Current action and preconditions to check: trajectory_clear

Your task: For each precondition in the list above, predict whether it will hold at this action.

Consider the current scene as observed from the mobile robot's camera, and analyze the predicted future states of all dynamic agents (e.g., people, animals, vehicles, or any moving entities) within the NEXT SECOND.

IMPORTANT: Only answer "very likely" if you are absolutely certain—based on strong, clear evidence—that a dynamic agent will violate the precondition in the predicted future state. Do NOT answer "very likely" for unlikely, ambiguous, or low-probability risks.

Ask yourself for each precondition: Is there a high probability, with clear and convincing evidence, that the predicted future states of any dynamic agent will interfere with the predicted future state of the currently executing action within the NEXT SECOND, causing that precondition to fail?

Assess the risk level based on these predictions. Use "likely" or "very likely" if motions create a clear risk of interference.

Use "neutral" or "improbable" if agents are nearby but their predicted paths are clearly diverging or non-conflicting.

Failure Risk Categories: "very improbable", "improbable", "neutral", "likely", "very likely"

Answer Format: Output ONLY the probability_of_failure value from these categories: "very improbable", "improbable", "neutral", "likely", "very likely"

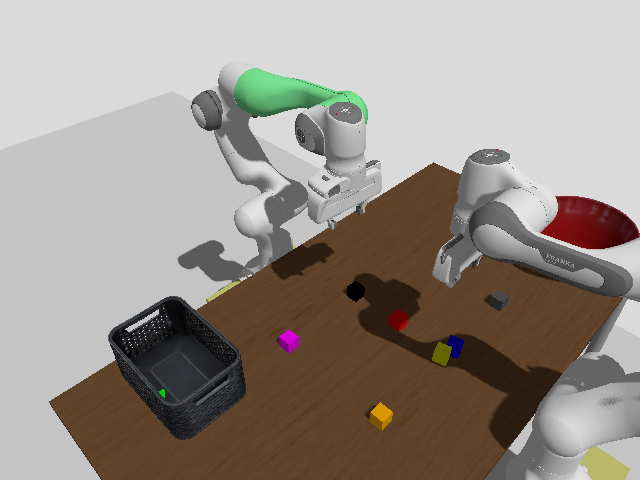

Answer: very improbable